Question: I've developed an C# AJAX based system with a reporting module, due to the more complex reports taking around 30 seconds to run I've built in a parallel AJAX call to report the progress of the report generation.
At the start of the report I create an item in the cache
'''
HttpContext.Current.Cache.Insert(appProgressName, new JSON.ReportProgress(), null, DateTime.Now.AddMinutes(5), Cache.NoSlidingExpiration );
'''
which then gets updated periodically throughout the report generation
'''
((JSON.ReportProgress)HttpContext.Current.Cache[appProgressName]).TimesheetsProcessed++;
'''
then finally when the report has finished generating, it gets removed from the cache
'''
HttpContext.Current.Cache.Remove(appProgressName);
'''
Then there is an AJAX call which runs every few seconds in the browser that calls the following web method on the server.
'''
[WebMethod]
public static JSON.ReportProgress ReportProgress()
{
string appProgressName = User.CurrentId() + "_ReportProgress";
if ( HttpContext.Current.Cache[appProgressName] != null )
{
return (eServices.SIBSv2.JSON.ReportProgress)HttpContext.Current.Cache[appProgressName];
}
return null;
}
'''
This then allows the client to calculate how far through the report generation is and display the progress bar updating.
The below image from Firebug shows it working correctly - with the initial report generation request and the progress checks following it.

This code works fine through using the development web browser at first, but stops working after a five or so report requests. When deployed to production the same behavior is displayed, showing the report generation progress for the first few attempts, then not working for further requests.
Checking the AJAX calls using Firebug when this issue starts happening I can see that the AJAX call made to check the progress does not complete until the primary AJAX call (generating the report) completes.
The . It seems to stop working after the website has been running a while.
To me this suggests something isn't getting tidied up following and causing it to stop working. After a recycle of the application pool on production, it'll start working again for a while.
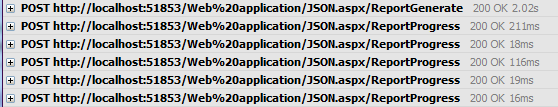
Answer: It appears to be related to another StackOverflow question on <URL>, which was resolved by changing session behavior.
I appear to have solved my problem by:
, setting '<%@ Page Language="C#" Async="true" EnableSessionState="ReadOnly" %>' at the top of my AJAX page.
'HttpContext.Current.SetSessionStateBehavior(System.Web.SessionState.SessionStateBehavior.Required);'
So far in production this appears to have solved the issue. I'll accept this answer if in 24 hours it's still running smoothly.
I'm still puzzled by the blocking behavior not happening straight away, but only after a certain number of requests have been made.